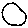
Label: circle